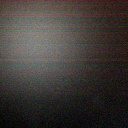
Screen state: off